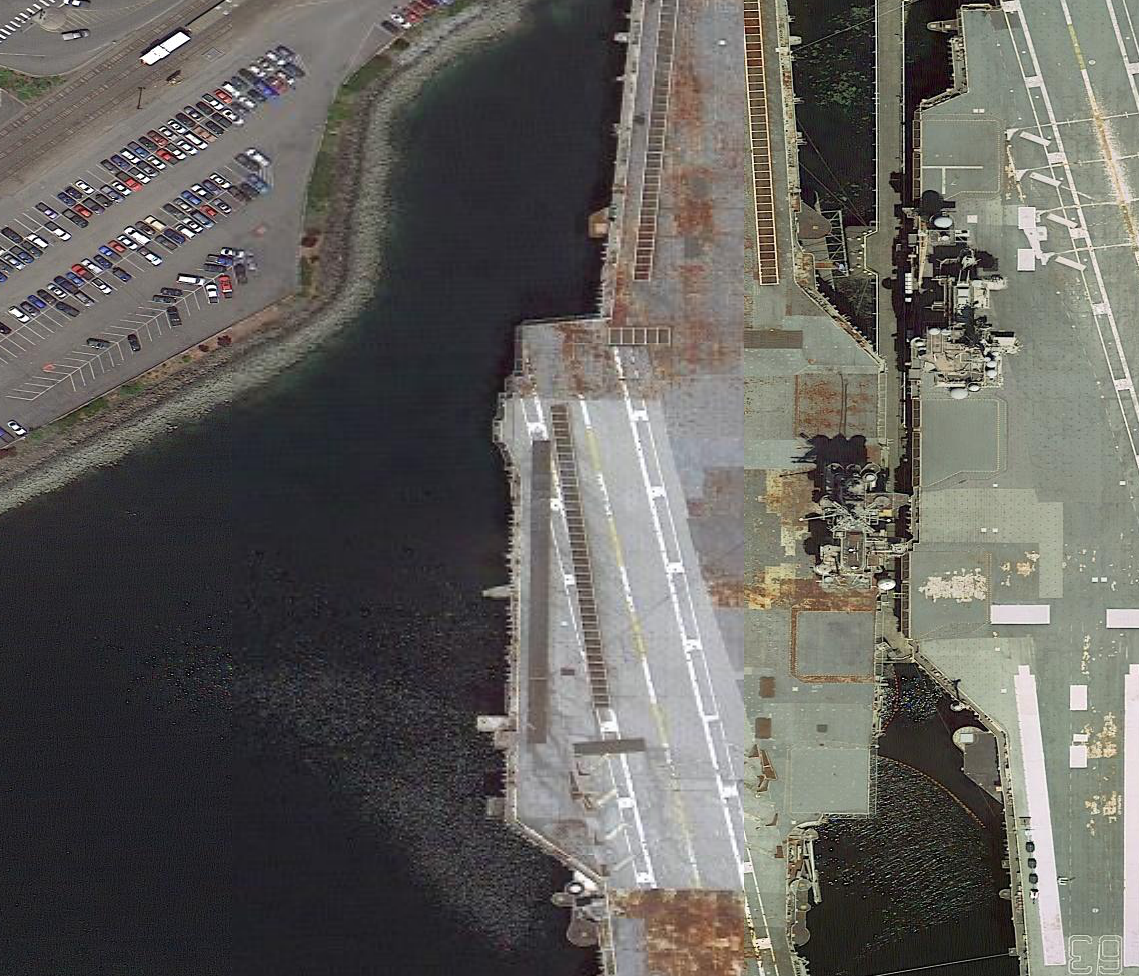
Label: aircraft_carrier